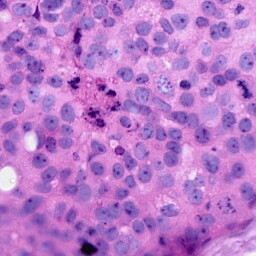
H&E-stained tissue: Breast